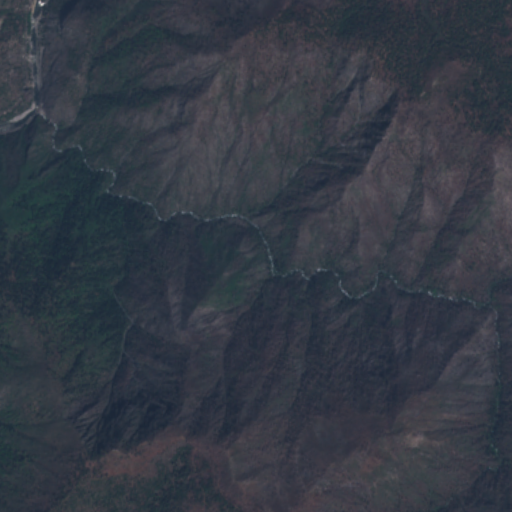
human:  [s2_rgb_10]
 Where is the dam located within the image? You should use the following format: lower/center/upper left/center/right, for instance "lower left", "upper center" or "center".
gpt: The dam is located in the upper left of the image.
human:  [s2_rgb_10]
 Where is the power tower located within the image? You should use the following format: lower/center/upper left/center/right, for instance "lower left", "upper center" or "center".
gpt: The power tower is located in the upper left of the image.
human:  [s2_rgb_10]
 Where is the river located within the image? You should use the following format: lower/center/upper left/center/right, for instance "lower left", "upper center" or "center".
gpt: The river is located in the upper left of the image.
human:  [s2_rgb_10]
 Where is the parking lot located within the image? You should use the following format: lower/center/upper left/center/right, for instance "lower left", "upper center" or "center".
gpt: There is no parking lot in the image.